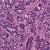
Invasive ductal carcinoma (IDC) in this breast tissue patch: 1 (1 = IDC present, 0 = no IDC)